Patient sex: F
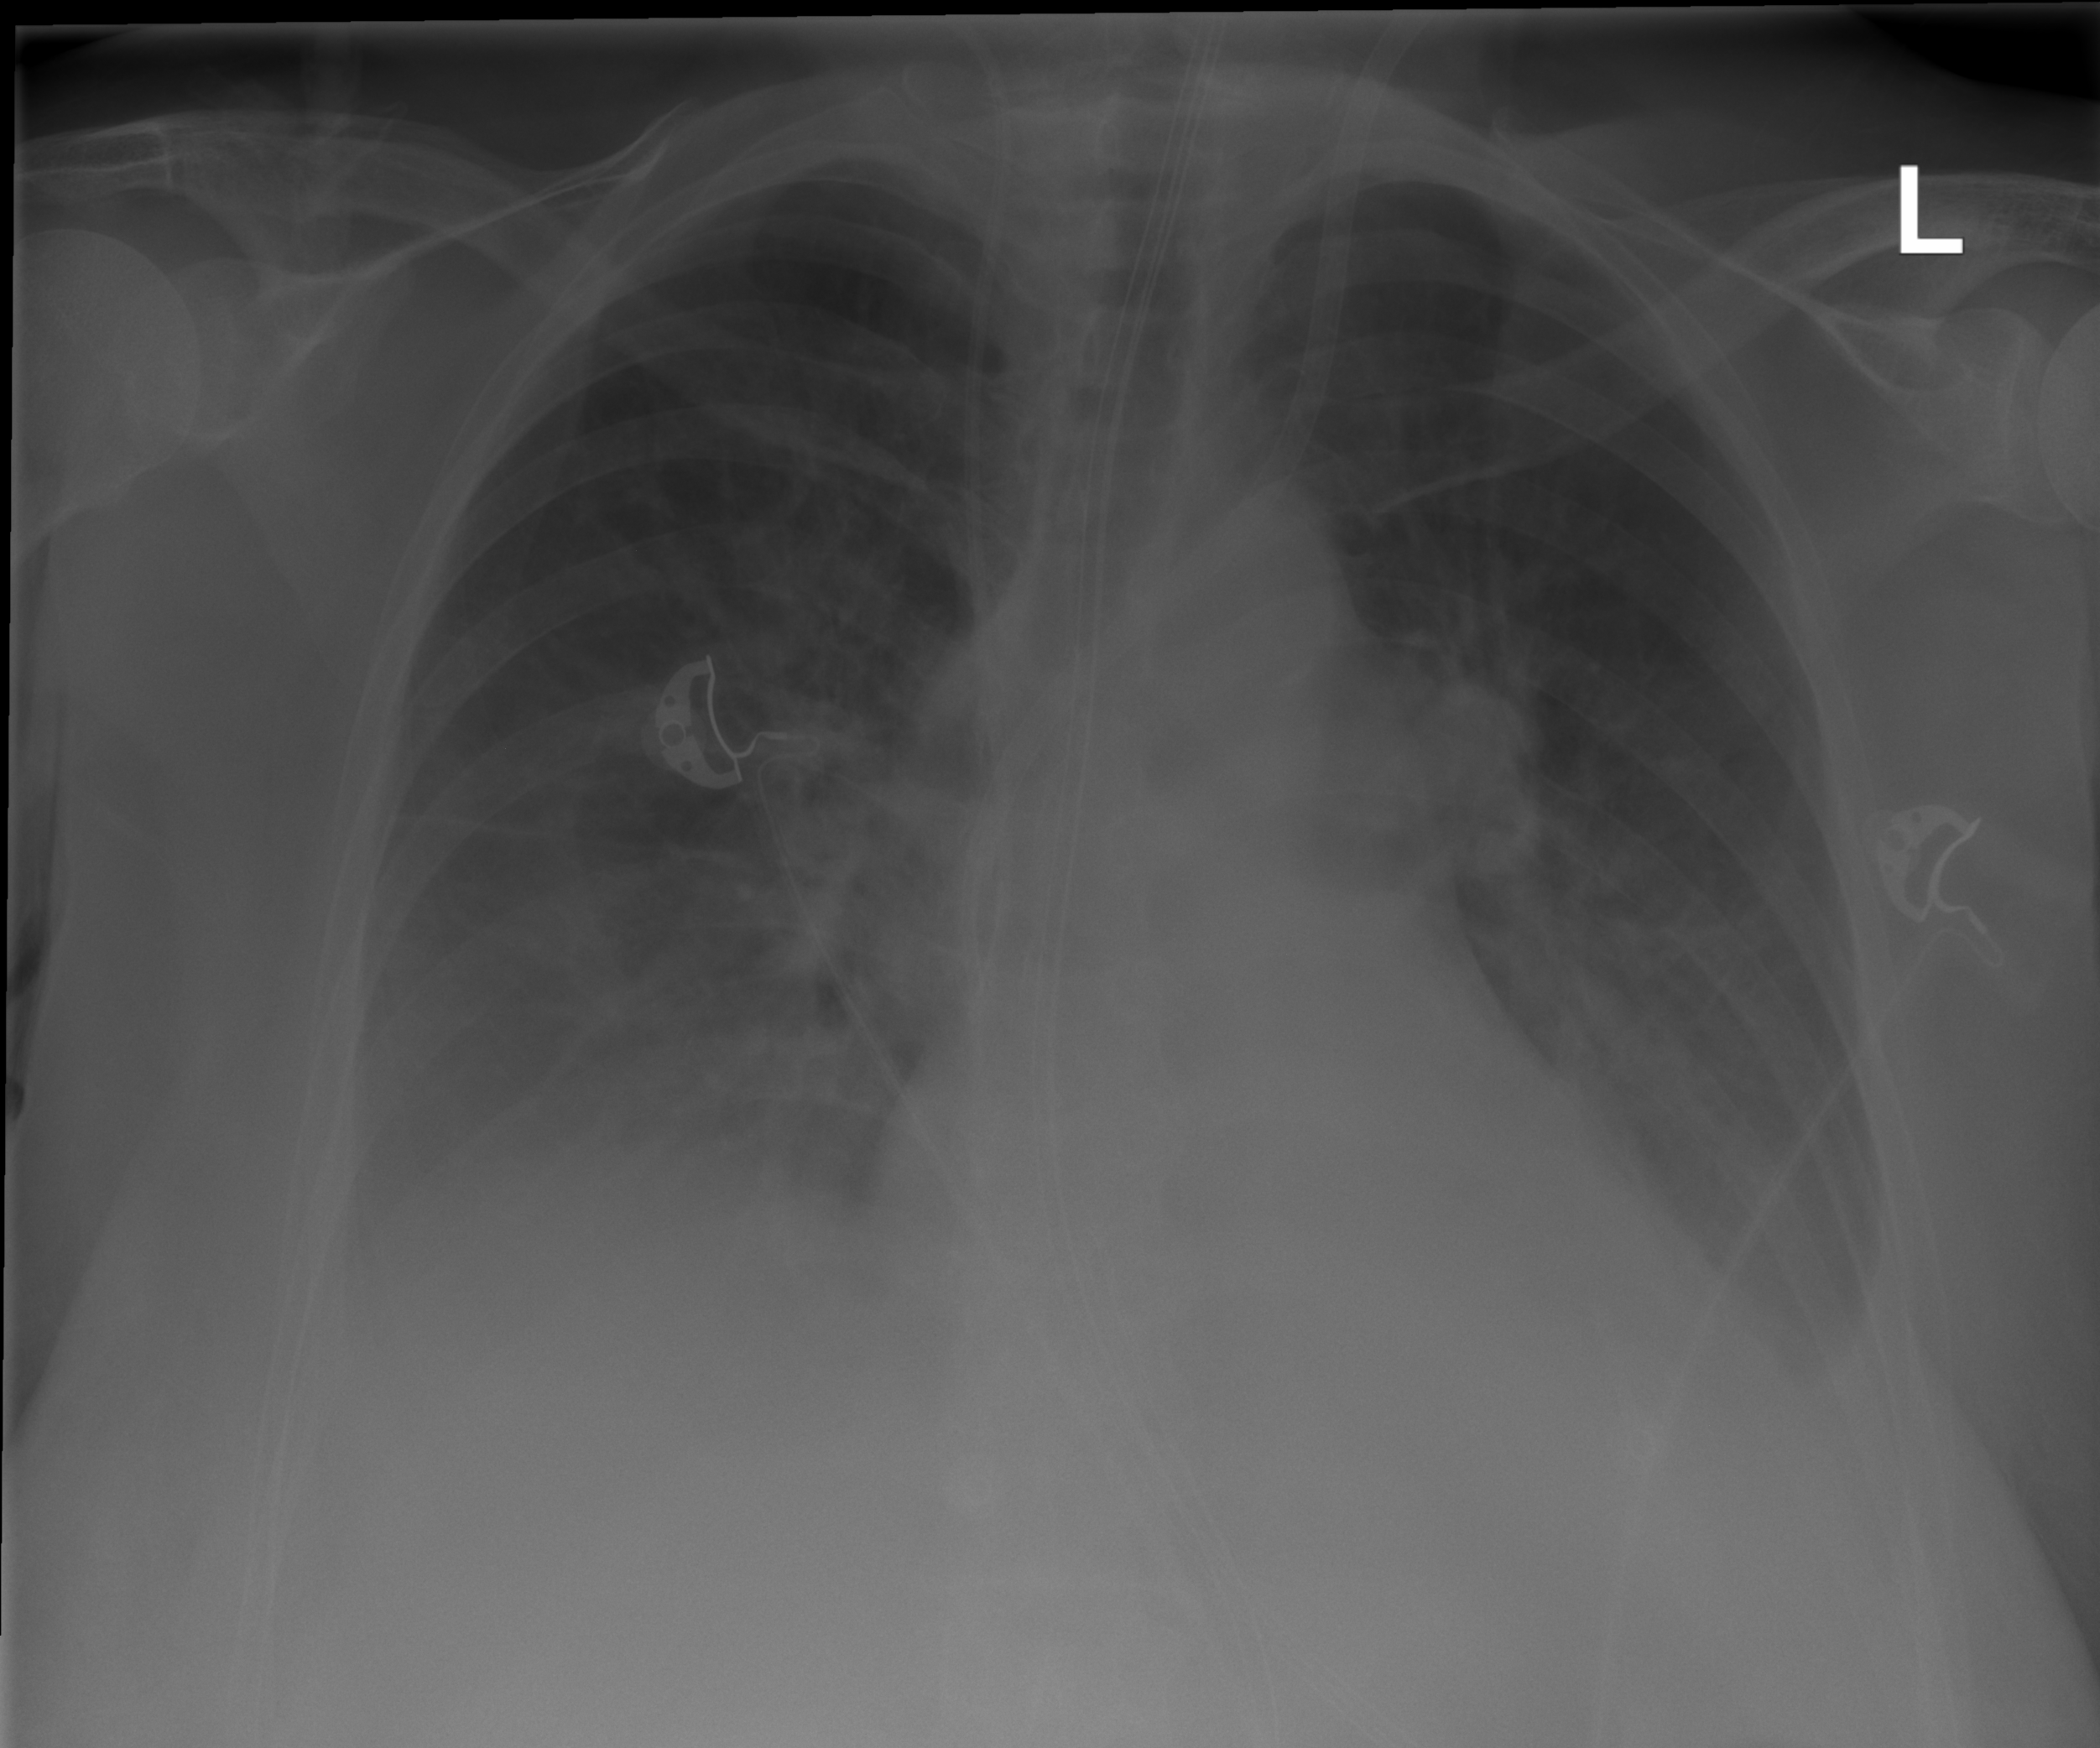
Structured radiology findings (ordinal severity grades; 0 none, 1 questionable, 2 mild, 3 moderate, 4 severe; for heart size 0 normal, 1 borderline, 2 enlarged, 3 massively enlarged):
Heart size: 0
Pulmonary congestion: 0
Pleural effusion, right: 2
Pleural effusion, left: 2
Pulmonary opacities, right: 0
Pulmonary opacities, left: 0
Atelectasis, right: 0
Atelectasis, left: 0